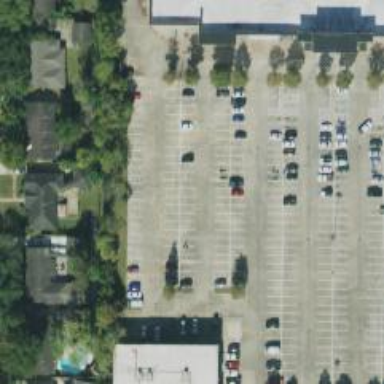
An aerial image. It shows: Parking space.